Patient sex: M
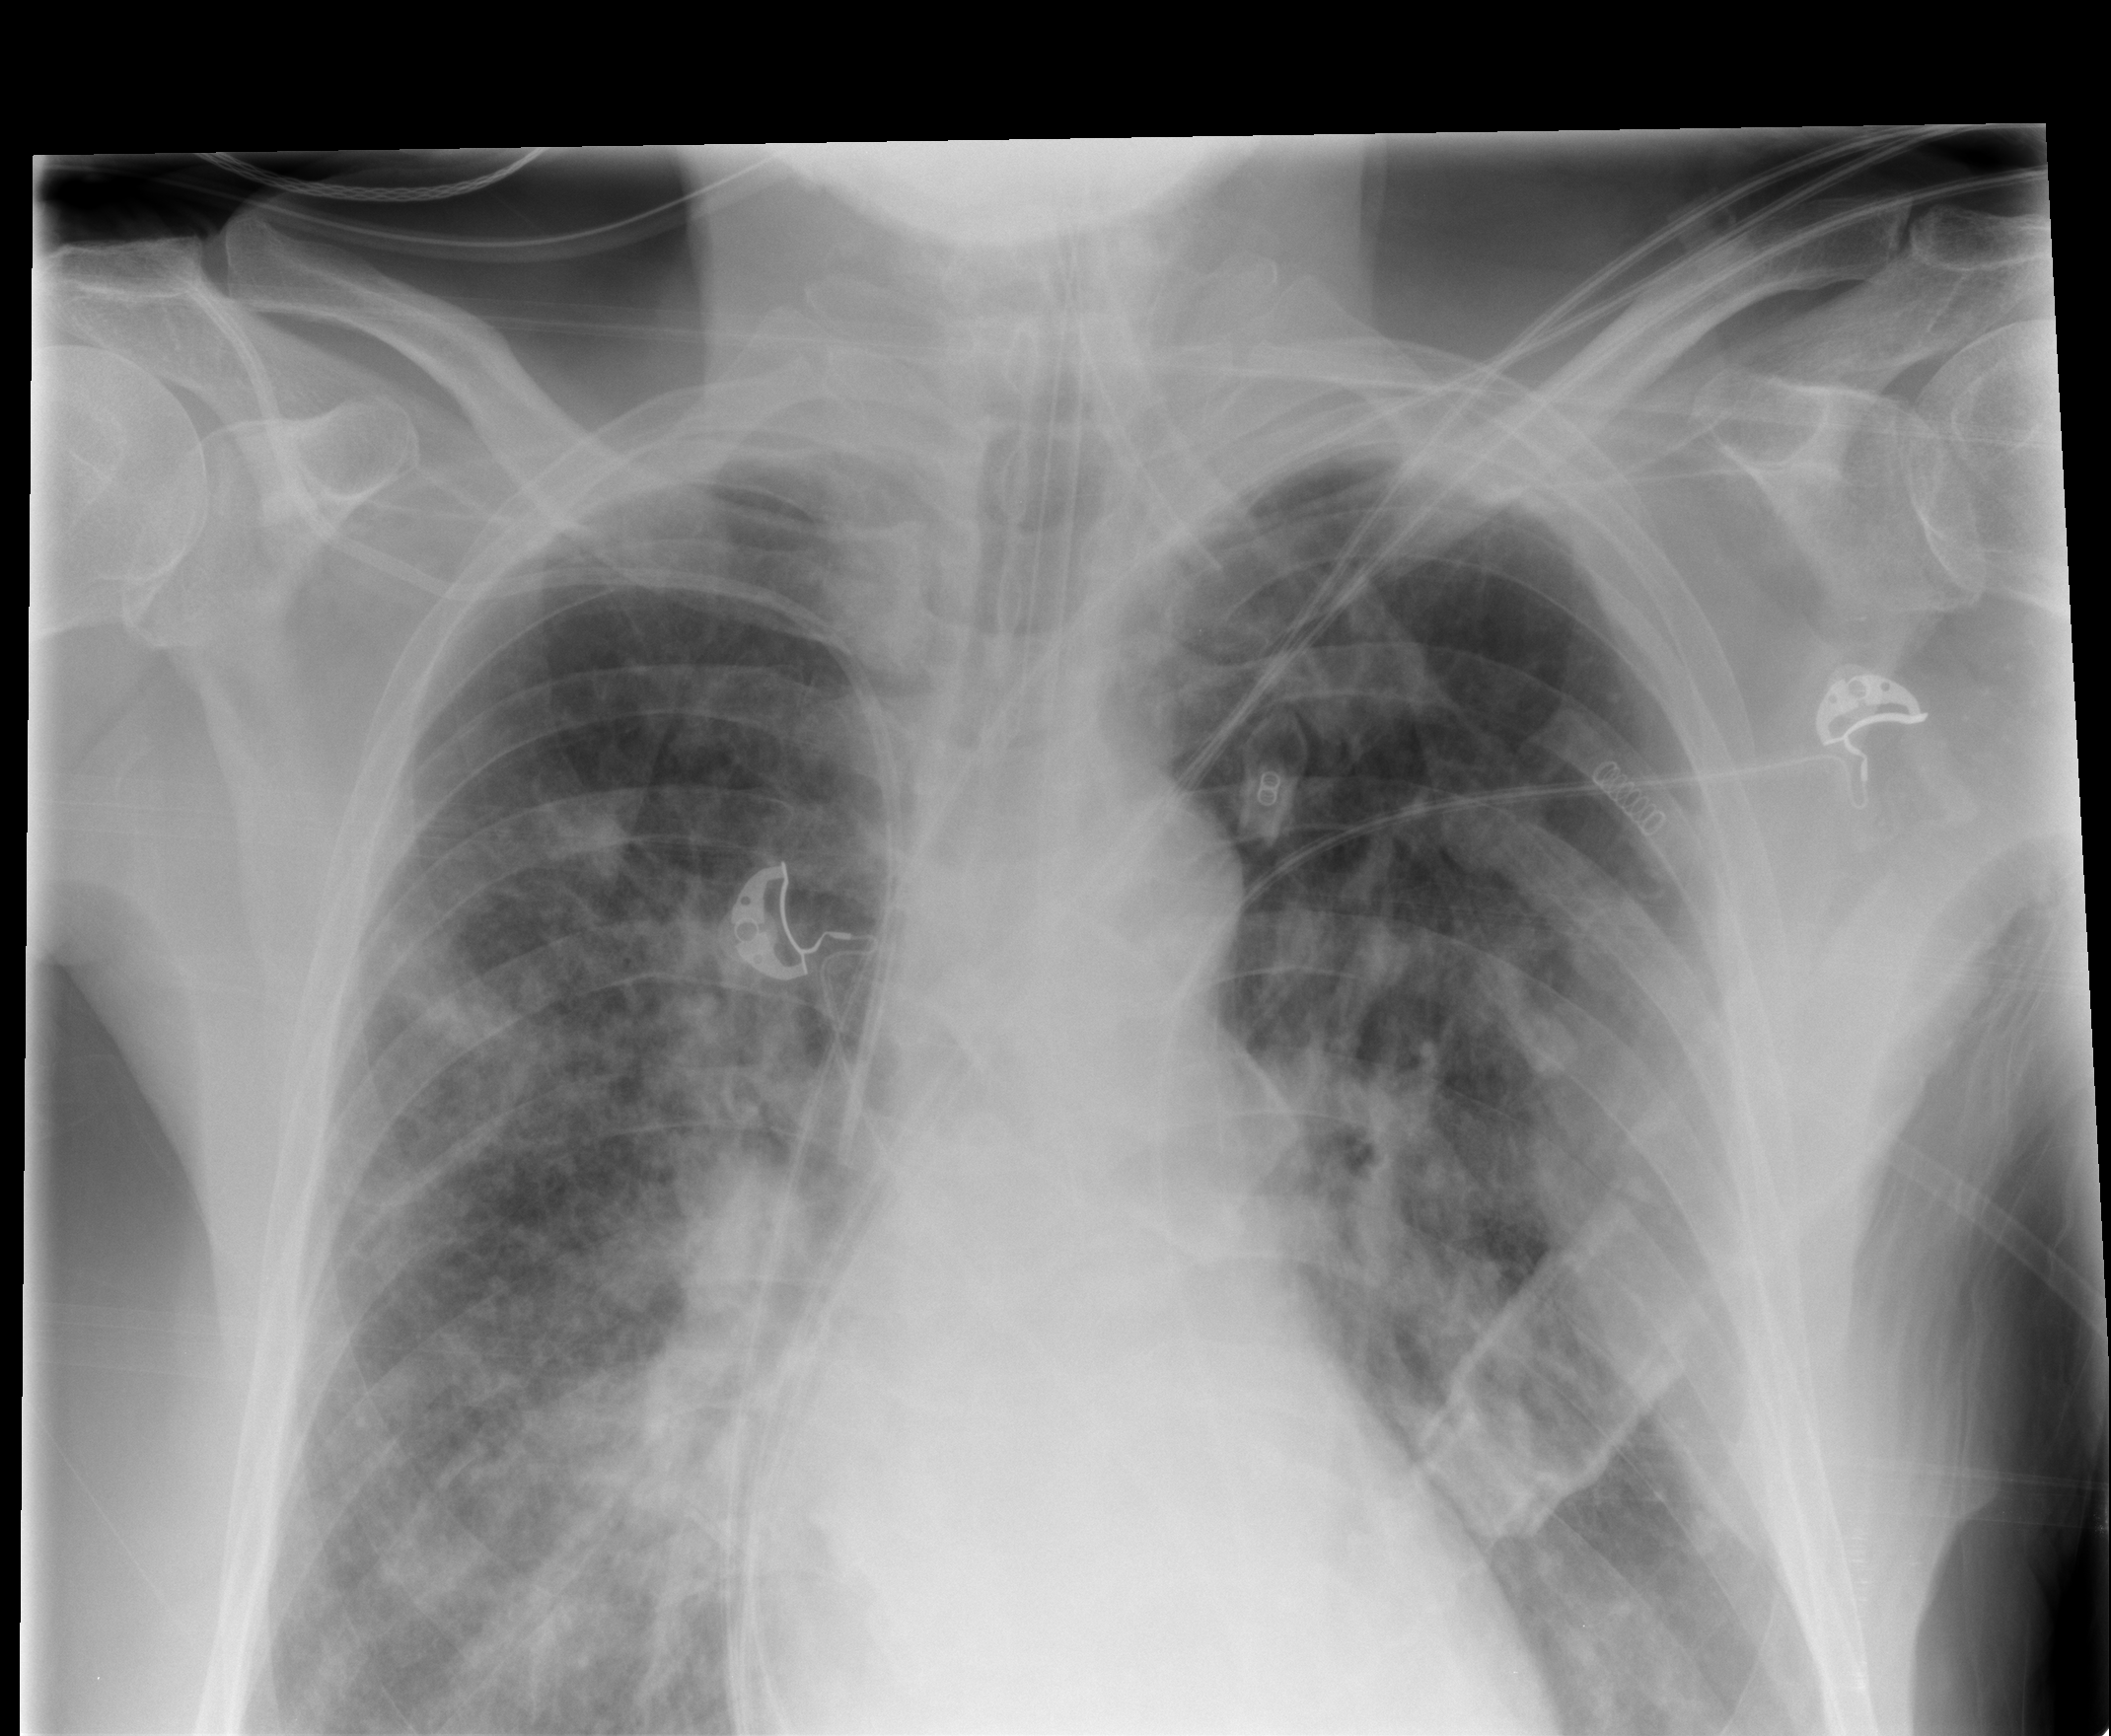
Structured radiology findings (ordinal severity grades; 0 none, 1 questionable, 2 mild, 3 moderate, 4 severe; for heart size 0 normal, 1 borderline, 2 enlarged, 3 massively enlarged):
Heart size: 0
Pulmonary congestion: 2
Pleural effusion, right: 2
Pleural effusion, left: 2
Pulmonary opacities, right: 3
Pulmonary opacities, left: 2
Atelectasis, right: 2
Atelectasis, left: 0